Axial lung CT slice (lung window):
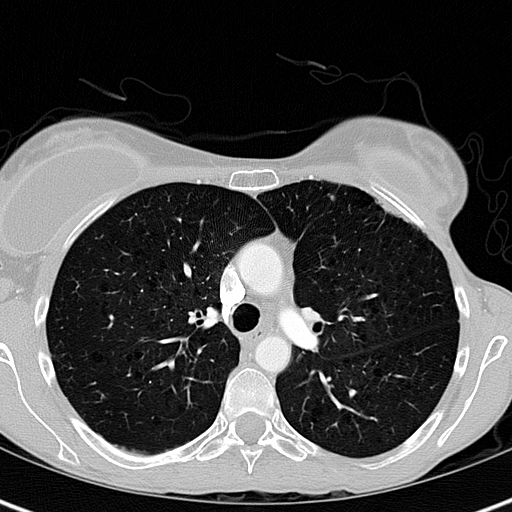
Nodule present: no